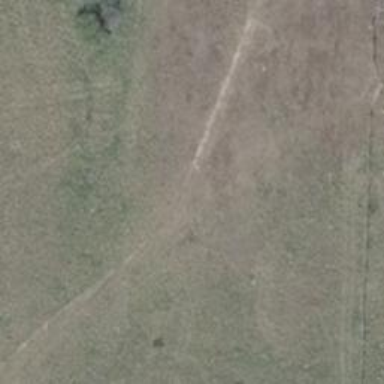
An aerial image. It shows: Grassy path.